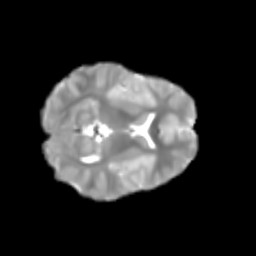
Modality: T2w
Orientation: axial
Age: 6
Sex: male
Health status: healthy